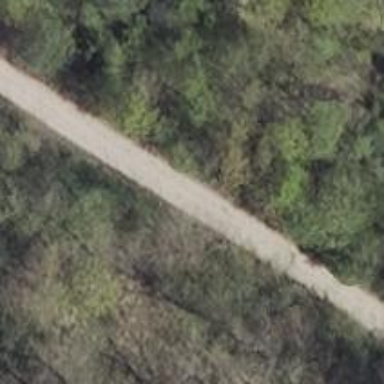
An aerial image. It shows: Sandy track road with grade 4 track type.